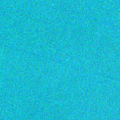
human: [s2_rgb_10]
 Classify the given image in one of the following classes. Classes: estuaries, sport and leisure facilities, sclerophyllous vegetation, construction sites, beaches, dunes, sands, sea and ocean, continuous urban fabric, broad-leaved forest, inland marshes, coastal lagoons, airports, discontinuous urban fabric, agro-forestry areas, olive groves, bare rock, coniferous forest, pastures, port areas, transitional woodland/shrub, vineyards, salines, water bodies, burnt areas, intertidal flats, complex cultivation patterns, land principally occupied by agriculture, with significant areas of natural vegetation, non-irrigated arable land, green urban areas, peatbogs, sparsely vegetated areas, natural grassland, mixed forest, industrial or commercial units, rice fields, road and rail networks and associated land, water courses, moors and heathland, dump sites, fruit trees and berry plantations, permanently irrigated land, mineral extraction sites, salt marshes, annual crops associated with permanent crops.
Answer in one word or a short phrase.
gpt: sea and ocean